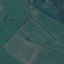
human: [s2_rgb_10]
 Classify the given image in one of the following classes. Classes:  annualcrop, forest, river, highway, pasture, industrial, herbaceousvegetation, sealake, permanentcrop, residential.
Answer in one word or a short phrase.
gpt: Pasture